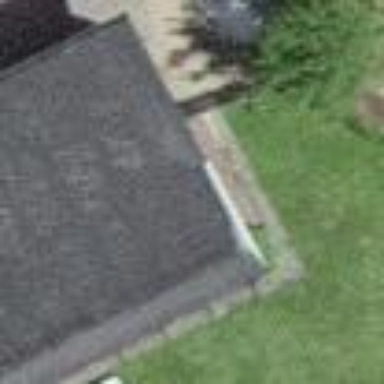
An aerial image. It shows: Garage building.